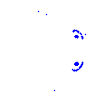
Particle: electron